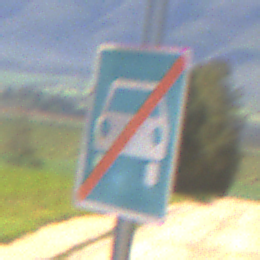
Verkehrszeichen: EndeKraftfahrstrasse
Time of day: MorningAfternoon
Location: Outdoor (RoadRail)
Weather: Clear
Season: NotSpecified
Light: Natural